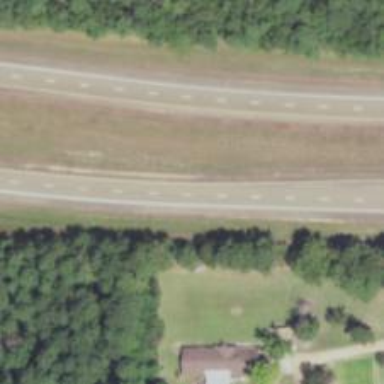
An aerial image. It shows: Trunk highway.